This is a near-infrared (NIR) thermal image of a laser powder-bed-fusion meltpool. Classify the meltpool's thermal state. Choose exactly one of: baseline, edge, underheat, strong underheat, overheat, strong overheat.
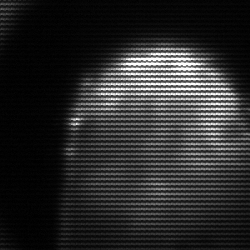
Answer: edge